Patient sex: M
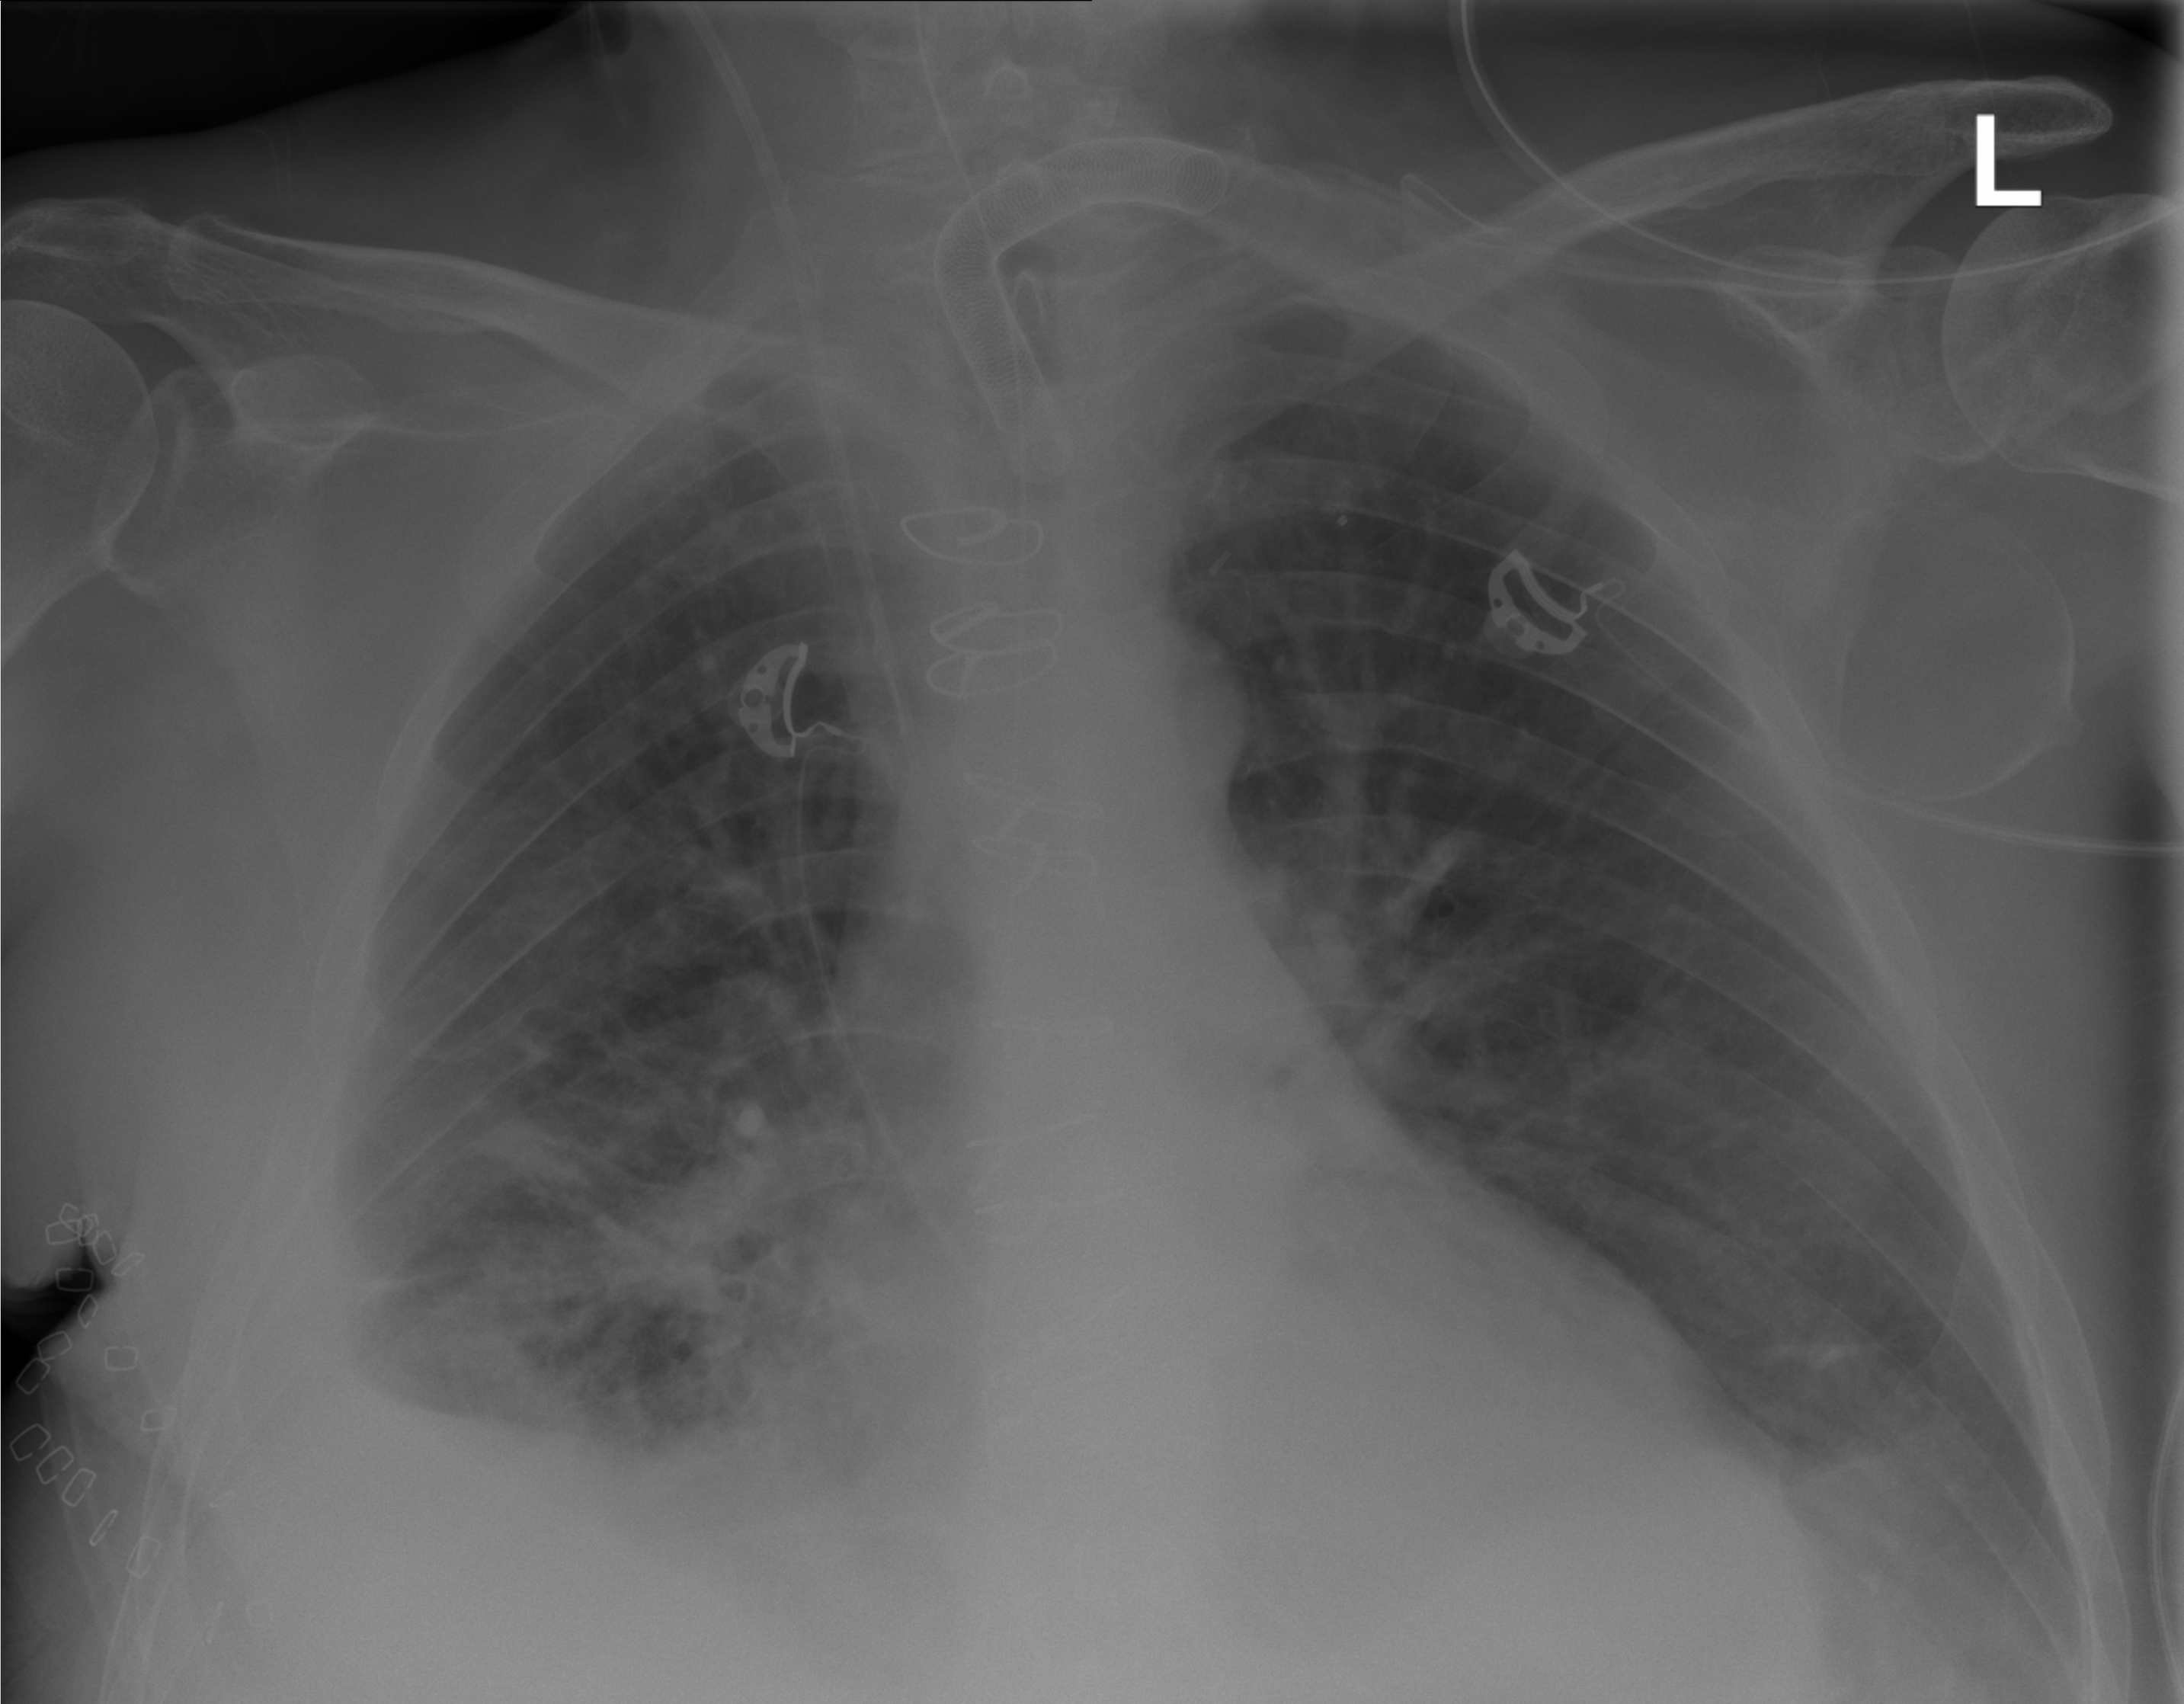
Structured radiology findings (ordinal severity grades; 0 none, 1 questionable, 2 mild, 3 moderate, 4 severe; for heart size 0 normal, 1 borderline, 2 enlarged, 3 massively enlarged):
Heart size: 2
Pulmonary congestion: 1
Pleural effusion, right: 2
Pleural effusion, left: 1
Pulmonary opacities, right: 2
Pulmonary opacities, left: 0
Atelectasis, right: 2
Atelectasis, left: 2